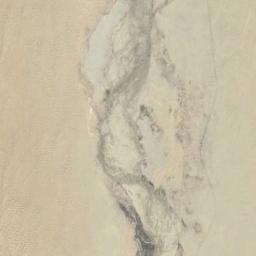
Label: desert